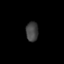
Tissue: skin
Cell type: Others
Senescence score: 0.7637
Nuclear area (px): 236
Mean DAPI intensity: 65.992